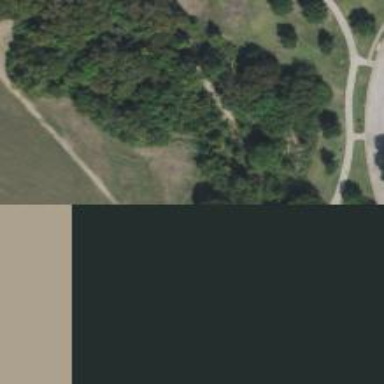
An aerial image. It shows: Tee area for the sport of disc golf.